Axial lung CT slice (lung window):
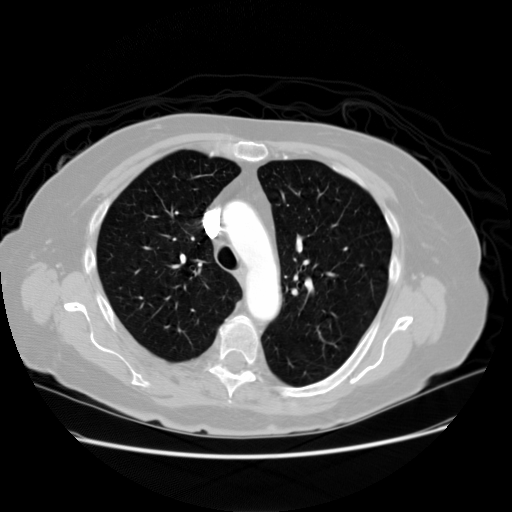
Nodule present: no